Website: walmart
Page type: receipt
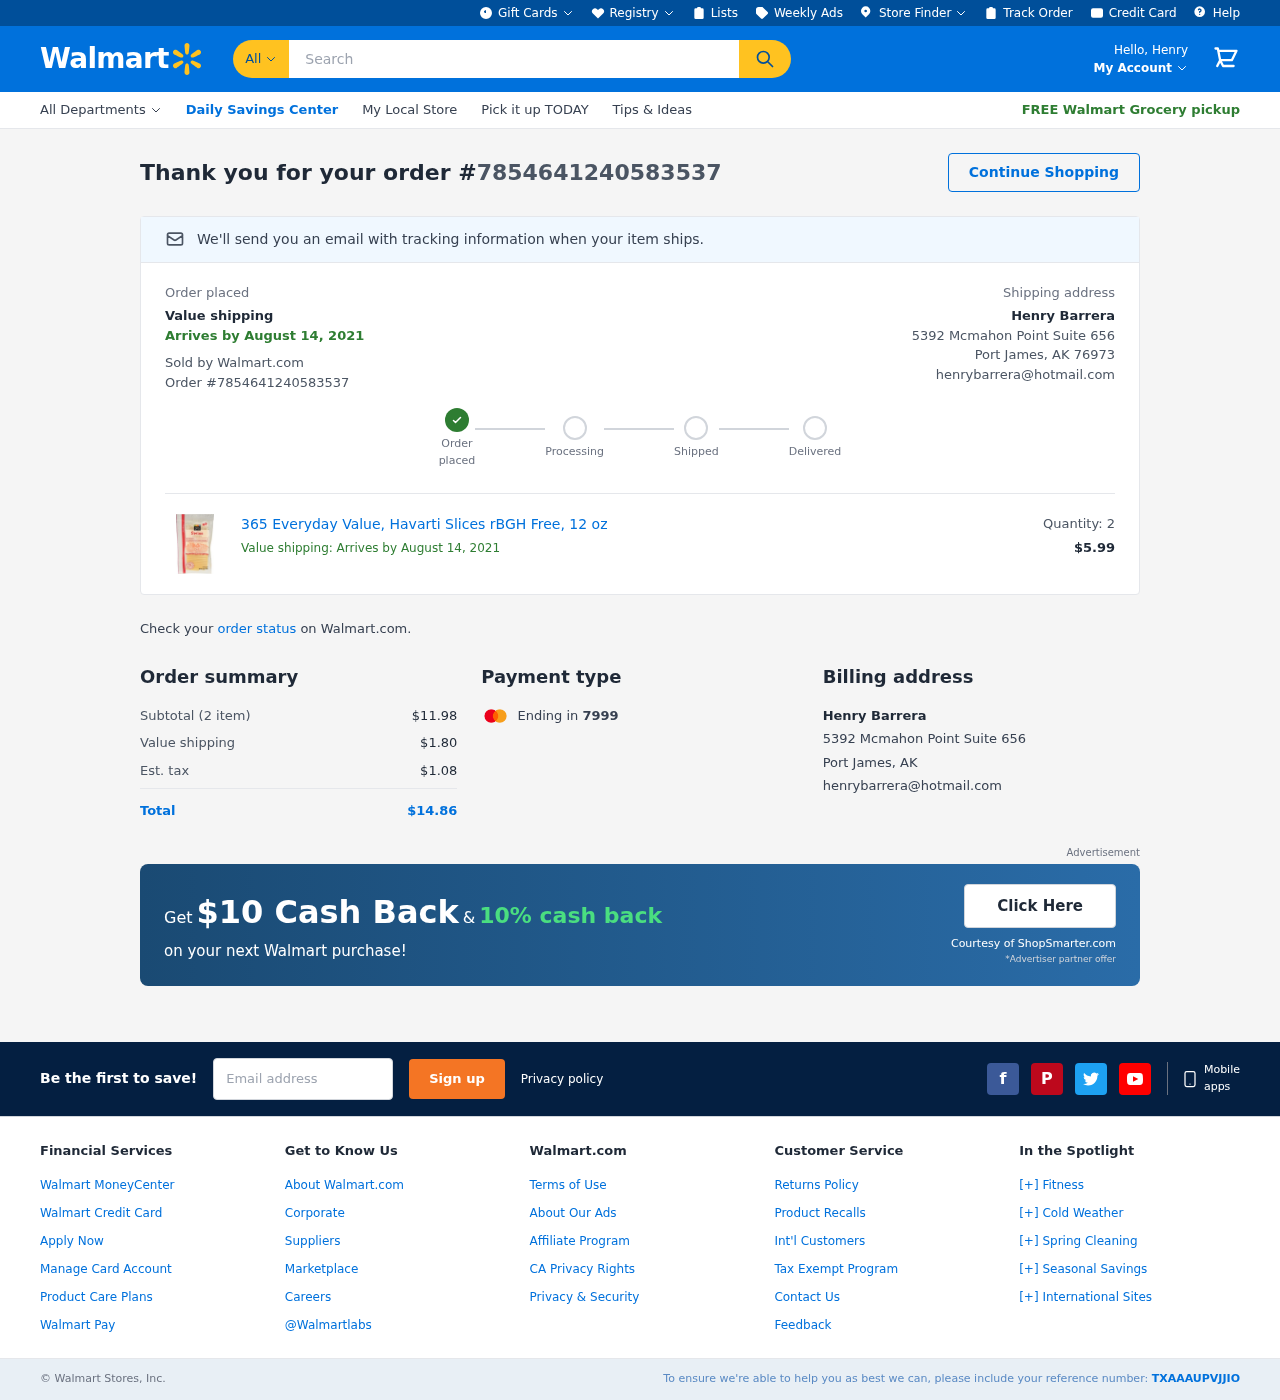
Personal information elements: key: PII_CARD_LAST4
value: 7999
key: PII_EMAIL
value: henrybarrera@hotmail.com
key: PII_FIRSTNAME
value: Henry
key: PII_FULLNAME
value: Henry Barrera
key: PII_STREET
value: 5392 Mcmahon Point Suite 656
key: PII_CITY_STATE_ZIP
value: Port James, AK 76973
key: PII_FULLNAME2
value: Henry Barrera
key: PII_STREET2
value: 5392 Mcmahon Point Suite 656
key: PII_CITY_STATE2
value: Port James, AK
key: PII_EMAIL2
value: henrybarrera@hotmail.com
Product elements: key: PRODUCT1_NAME
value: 365 Everyday Value, Havarti Slices rBGH Free, 12 oz
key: PRODUCT1_PRICE
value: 5.99
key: PRODUCT1_QUANTITY
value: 2
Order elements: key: ORDER_ID2
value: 7854641240583537
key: ORDER_DELIVERY_DATE
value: August 14, 2021
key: ORDER_ID
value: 7854641240583537
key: ORDER_DELIVERY_DATE2
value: August 14, 2021
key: ORDER_NUM_ITEMS
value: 2
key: ORDER_SUBTOTAL
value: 11.98
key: ORDER_SHIPPING_COST
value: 1.80
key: ORDER_TAX
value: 1.08
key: ORDER_TOTAL
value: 14.86
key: ORDER_REF
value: TXAAAUPVJJIO
Search elements: key: HEADER_SEARCH
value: Search